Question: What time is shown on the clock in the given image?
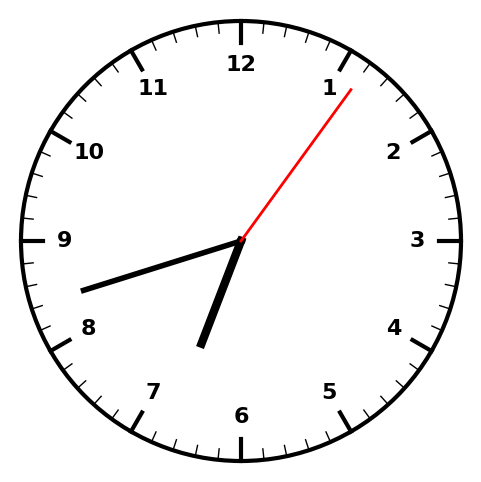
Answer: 06:42:06